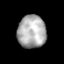
Tissue: prostate
Cell type: T cells
Senescence score: 0.3565
Nuclear area (px): 908
Mean DAPI intensity: 173.915